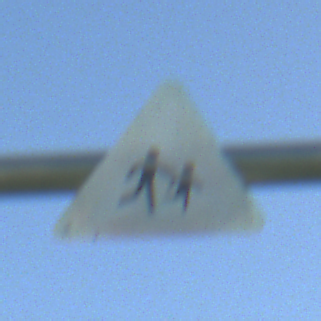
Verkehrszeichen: KinderLinks
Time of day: MorningAfternoon
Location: Outdoor (Nature)
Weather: PartlyCloudy
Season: NotSpecified
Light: Natural